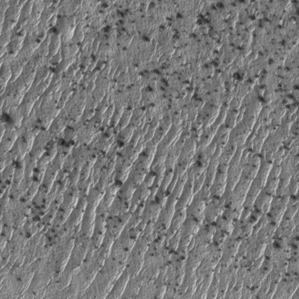
Label: frost